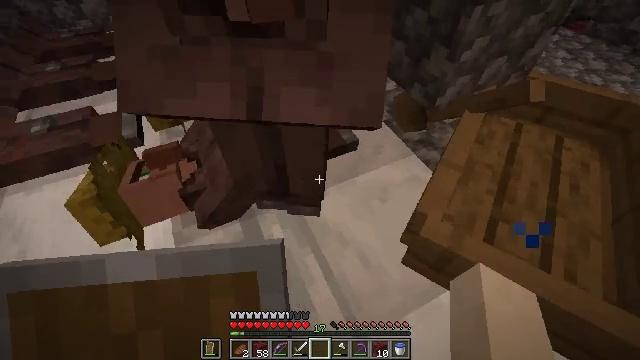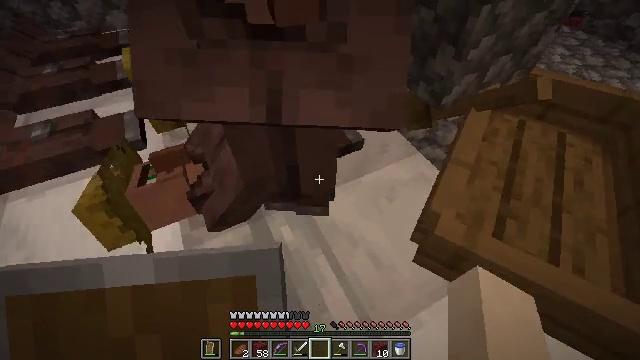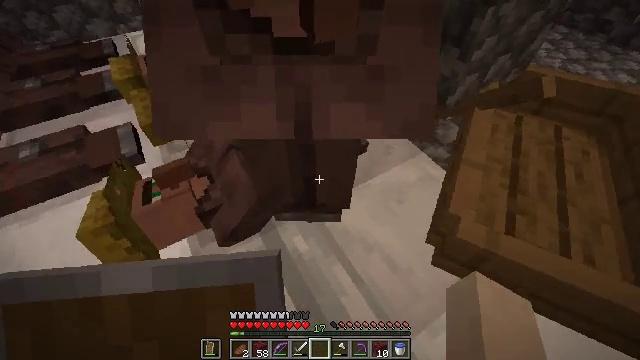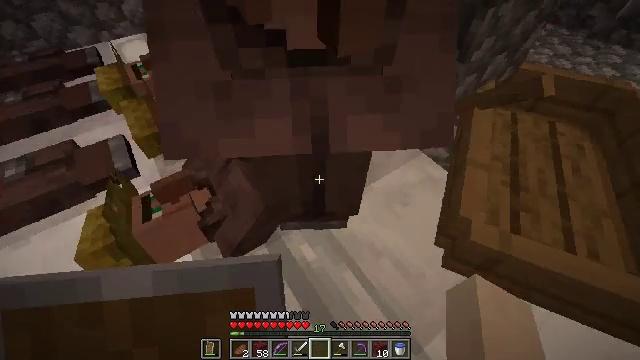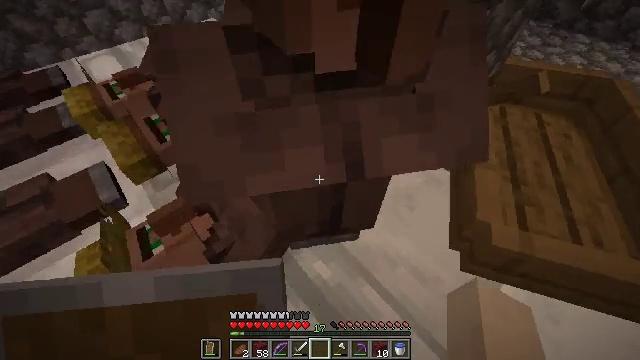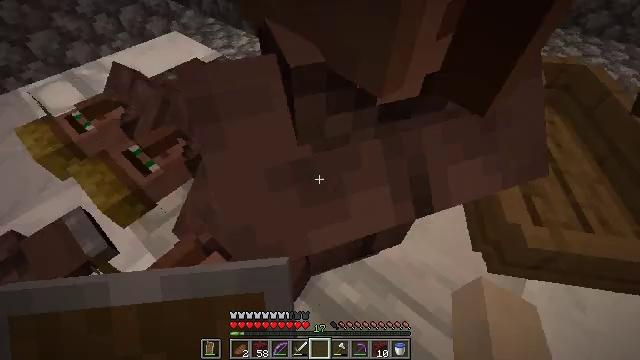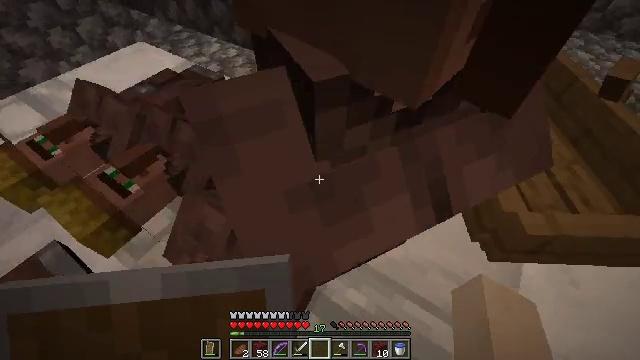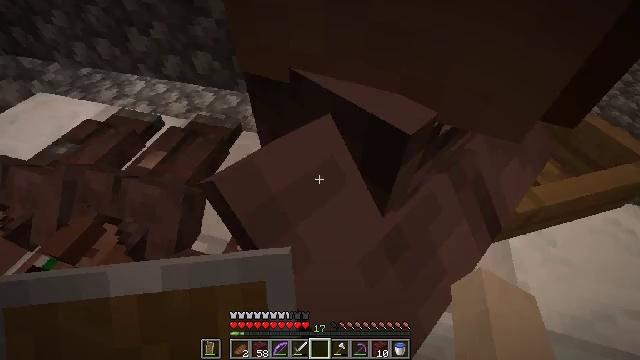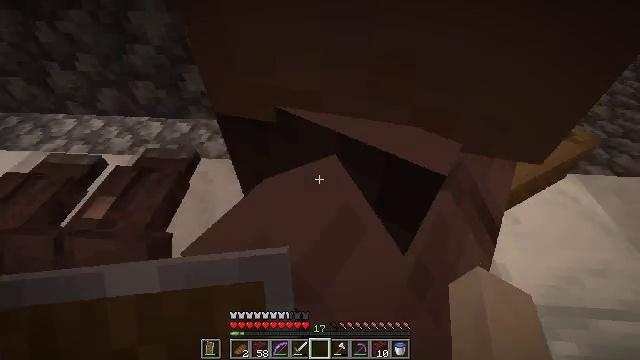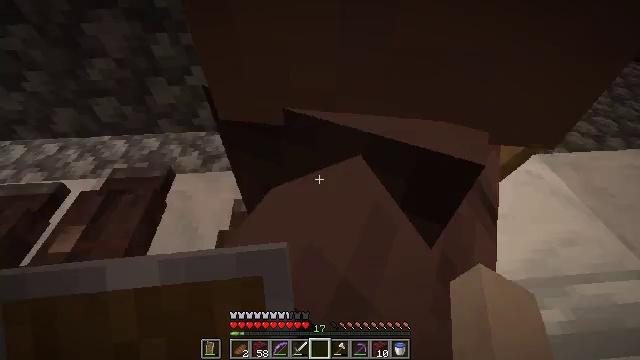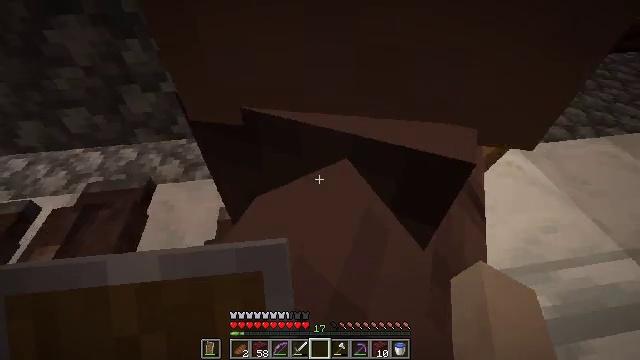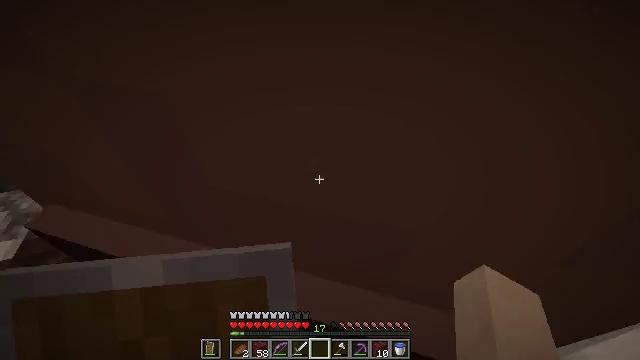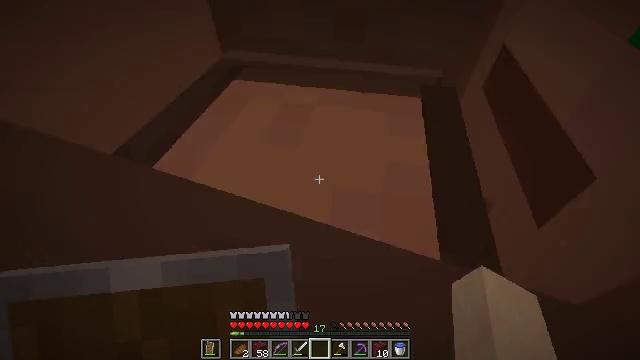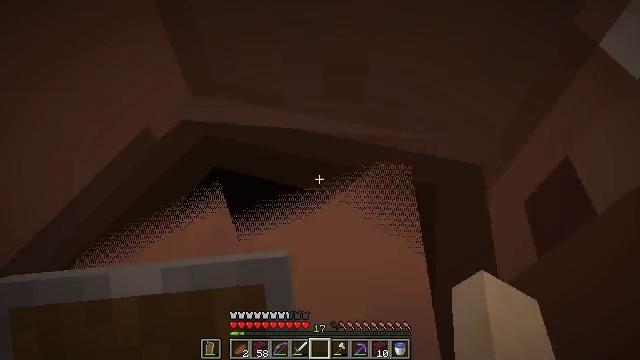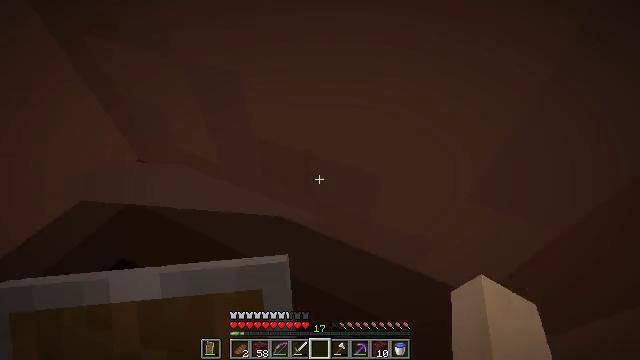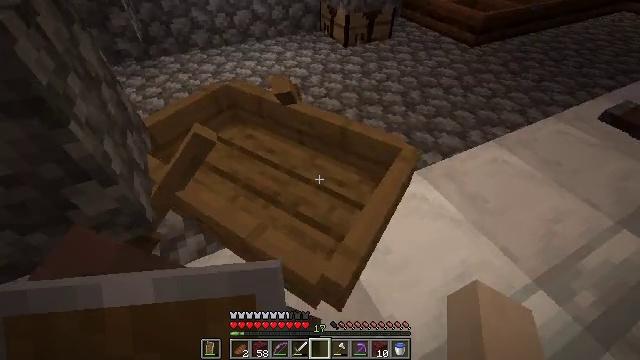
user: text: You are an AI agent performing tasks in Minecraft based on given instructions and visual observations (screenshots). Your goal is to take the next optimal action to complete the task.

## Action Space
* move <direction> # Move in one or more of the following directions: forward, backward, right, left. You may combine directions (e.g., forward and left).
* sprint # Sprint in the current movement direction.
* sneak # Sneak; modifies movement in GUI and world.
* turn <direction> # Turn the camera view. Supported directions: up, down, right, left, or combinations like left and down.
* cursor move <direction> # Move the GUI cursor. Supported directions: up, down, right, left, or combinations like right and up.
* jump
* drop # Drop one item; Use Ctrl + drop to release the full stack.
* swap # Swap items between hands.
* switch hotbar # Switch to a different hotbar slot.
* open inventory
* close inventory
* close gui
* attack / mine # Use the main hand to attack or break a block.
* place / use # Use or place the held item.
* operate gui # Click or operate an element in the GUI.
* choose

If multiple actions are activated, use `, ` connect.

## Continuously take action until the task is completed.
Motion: motion action
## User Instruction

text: Attack the white bed to collect it.
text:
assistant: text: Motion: move left, turn right
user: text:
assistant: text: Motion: move forward and move left, turn right
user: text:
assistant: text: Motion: move forward and move left, turn right
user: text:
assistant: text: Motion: move forward and move left, turn right
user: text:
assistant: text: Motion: move forward and move left, turn right
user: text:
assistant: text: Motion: move forward and move left, turn right
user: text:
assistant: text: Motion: move forward, turn right and up
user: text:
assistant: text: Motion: turn right and up
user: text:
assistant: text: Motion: turn right
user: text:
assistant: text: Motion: move forward, turn right
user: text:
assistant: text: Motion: move forward, turn right
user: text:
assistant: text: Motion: move forward, turn right
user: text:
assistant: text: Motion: move forward and move right, turn right
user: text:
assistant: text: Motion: move forward and move right, turn right
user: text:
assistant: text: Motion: move forward and move right, turn right
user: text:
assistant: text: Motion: move forward and move right
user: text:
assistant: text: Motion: turn left
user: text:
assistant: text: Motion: turn left and down
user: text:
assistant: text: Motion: turn left and down
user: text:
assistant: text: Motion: turn left and down
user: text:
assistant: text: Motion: turn left
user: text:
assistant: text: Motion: turn left
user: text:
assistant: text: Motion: turn left
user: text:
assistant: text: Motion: turn left
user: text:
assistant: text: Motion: turn left
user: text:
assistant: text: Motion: turn left
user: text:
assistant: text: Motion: turn left
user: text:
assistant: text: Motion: no_op
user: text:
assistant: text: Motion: no_op
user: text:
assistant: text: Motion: no_op